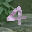
Label: 4